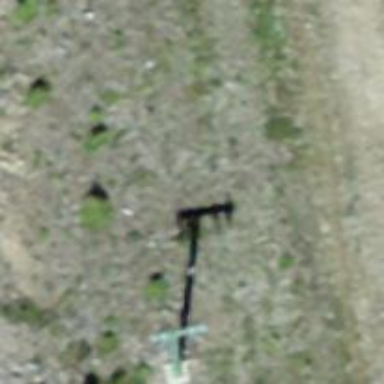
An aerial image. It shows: Pylon for aerialway.